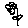
Label: flower